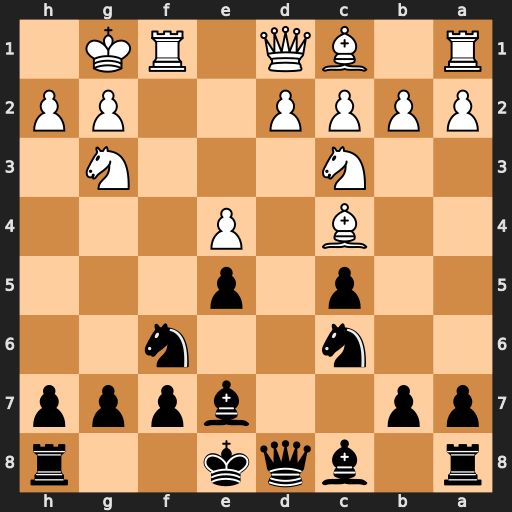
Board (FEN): r1bqk2r/pp2bppp/2n2n2/2p1p3/2B1P3/2N3N1/PPPP2PP/R1BQ1RK1
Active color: b
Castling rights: kq
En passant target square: -
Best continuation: Qd4+ Kh1 Qxc4